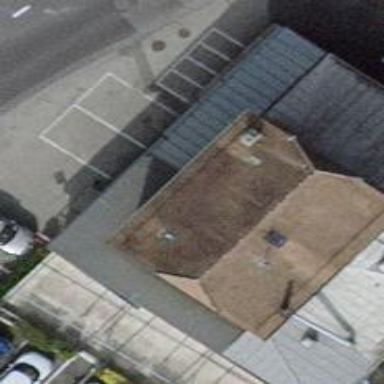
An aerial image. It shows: Restaurant.